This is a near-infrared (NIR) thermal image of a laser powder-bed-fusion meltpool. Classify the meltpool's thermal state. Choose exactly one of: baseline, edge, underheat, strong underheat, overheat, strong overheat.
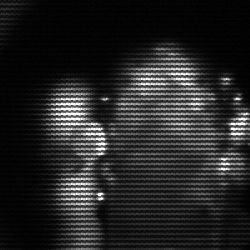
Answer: strong underheat